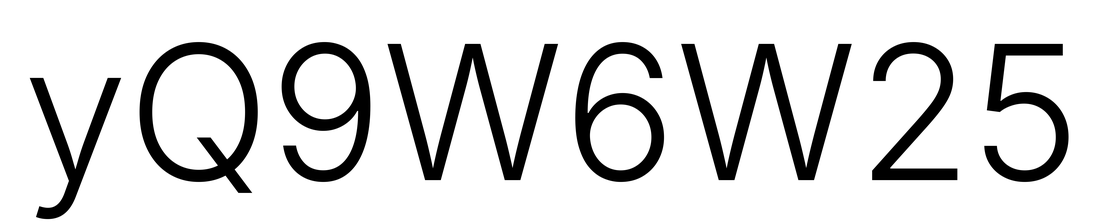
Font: Inter_Light